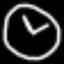
Label: clock